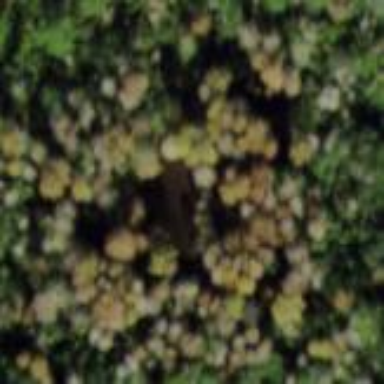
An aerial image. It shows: Swamp wetland with needle-leaved vegetation.